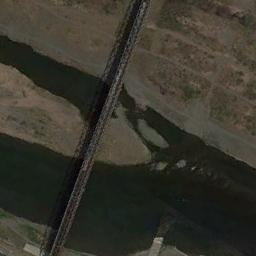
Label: bridge